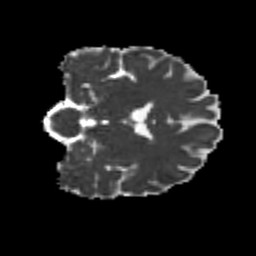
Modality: MD
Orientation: coronal
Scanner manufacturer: siemens
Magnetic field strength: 3 T
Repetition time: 9.6 s
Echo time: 0.077 s